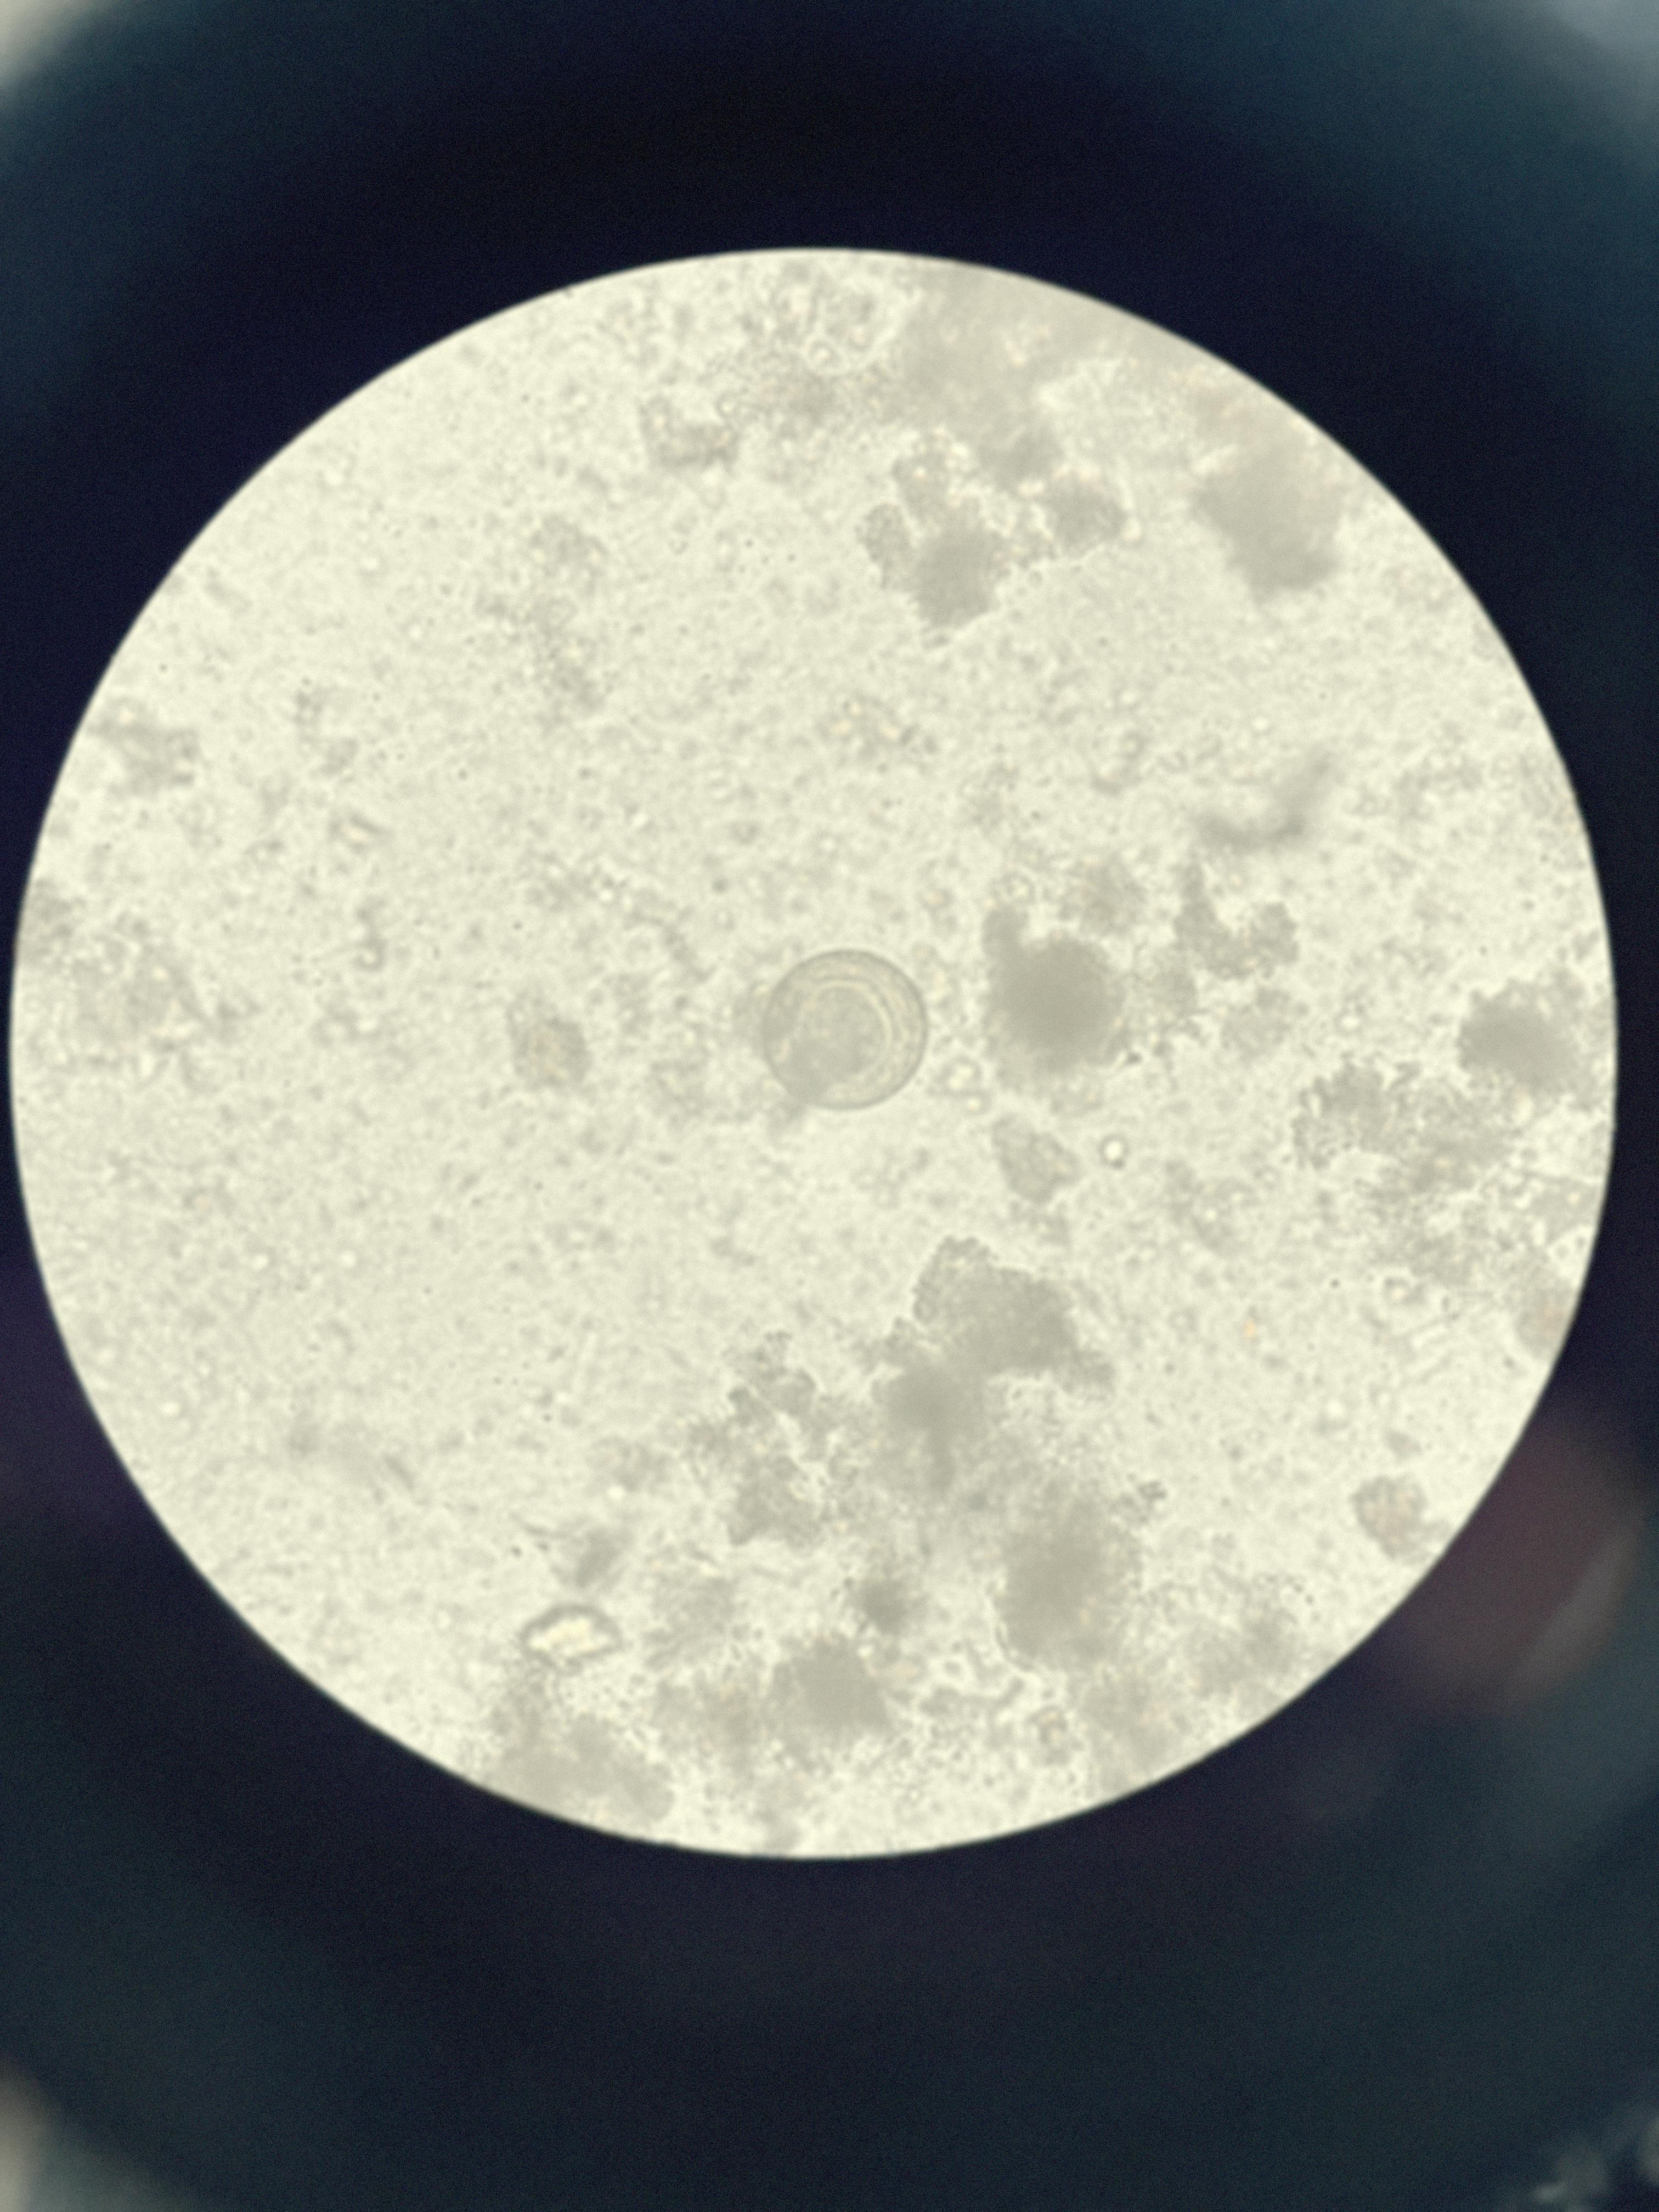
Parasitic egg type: Hymenolepis diminuta